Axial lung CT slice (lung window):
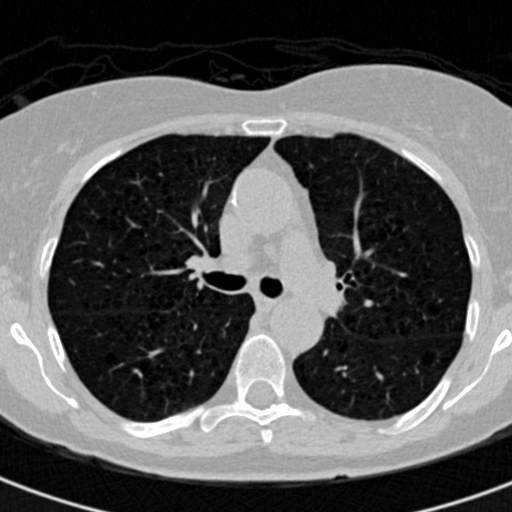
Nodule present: no